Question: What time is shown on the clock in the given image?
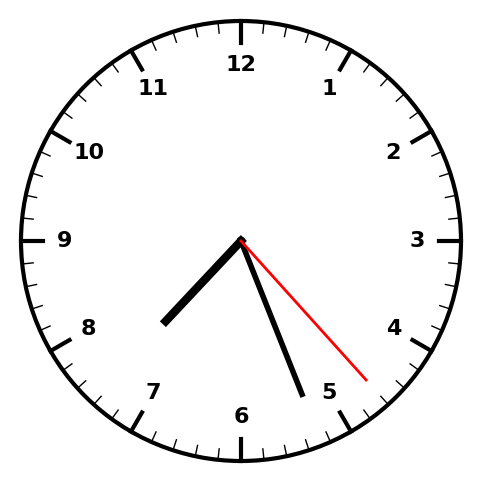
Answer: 07:26:23